Question: What is the measurement shown in the image?
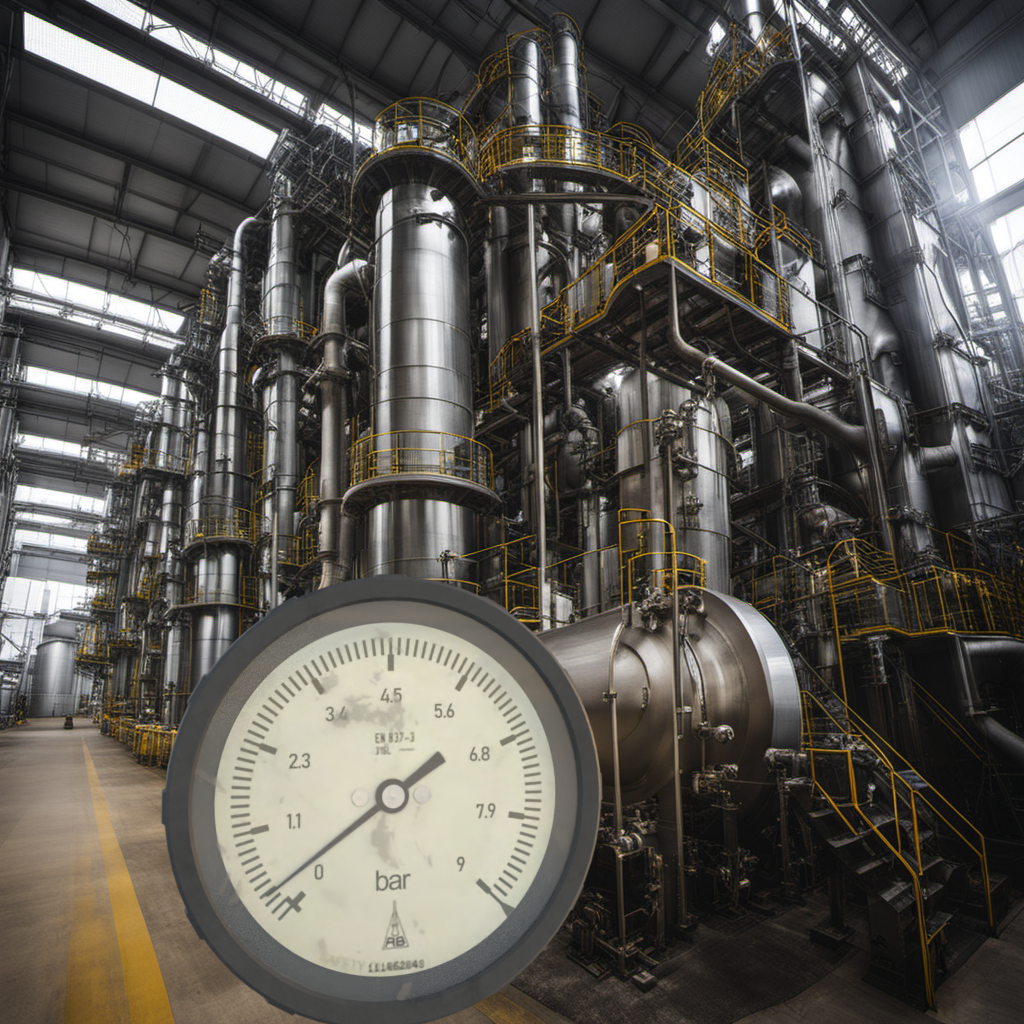
Answer: The result is 0.35
Question: What is the range of the measurement shown in the image?
Answer: The range is from 0 to 9
Question: What is the minimum and maximum value of the measurement shown in the image?
Answer: The minimum value is 0 and the maximum value is 9